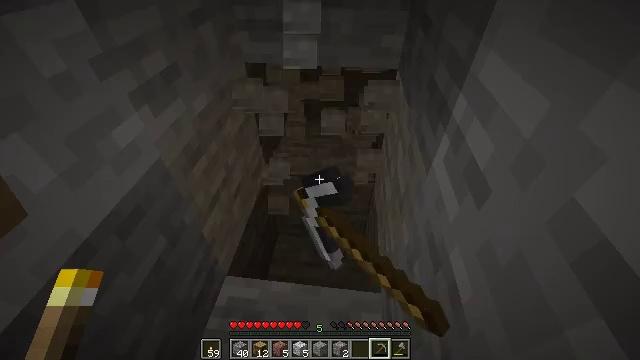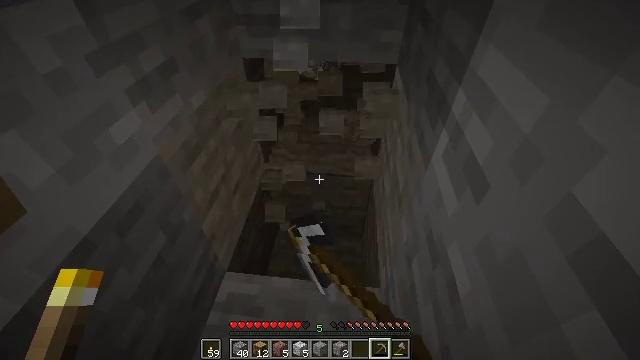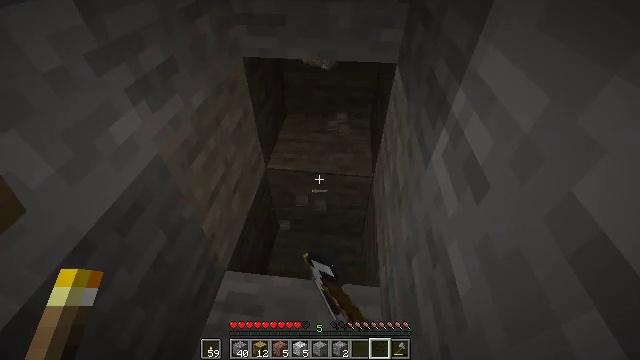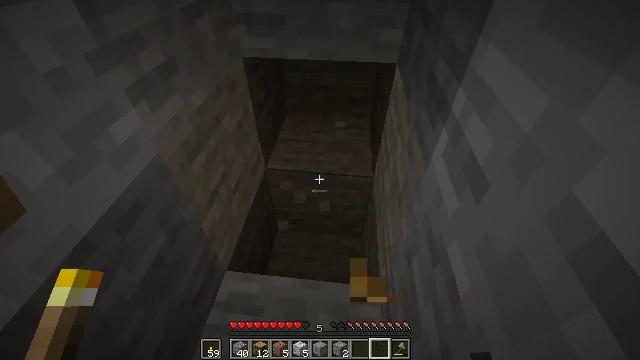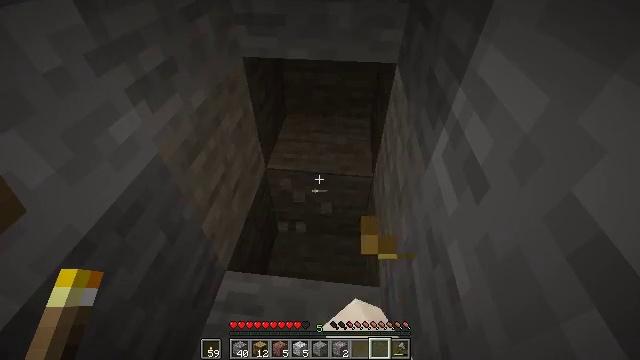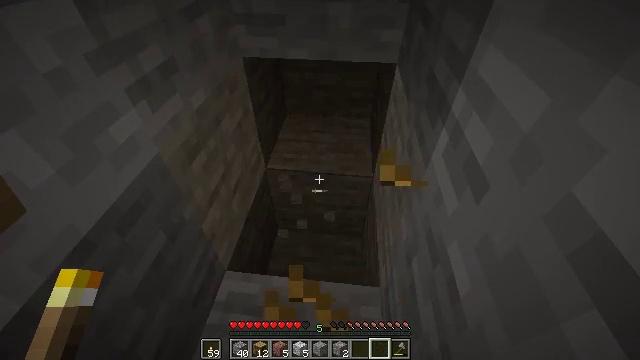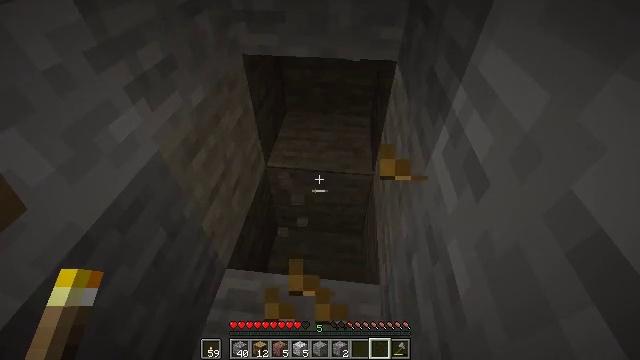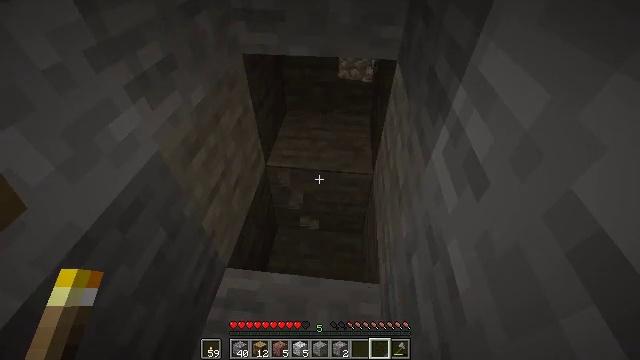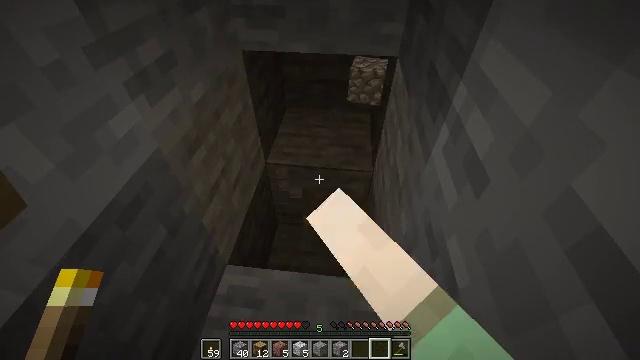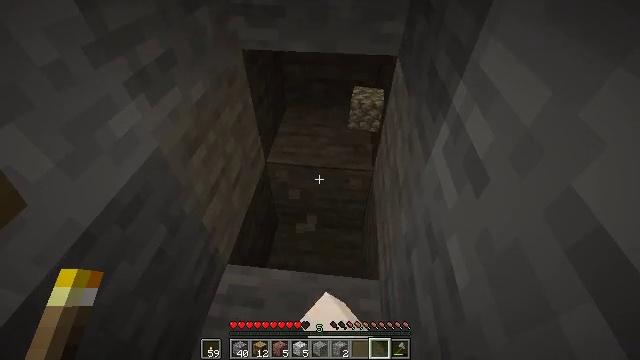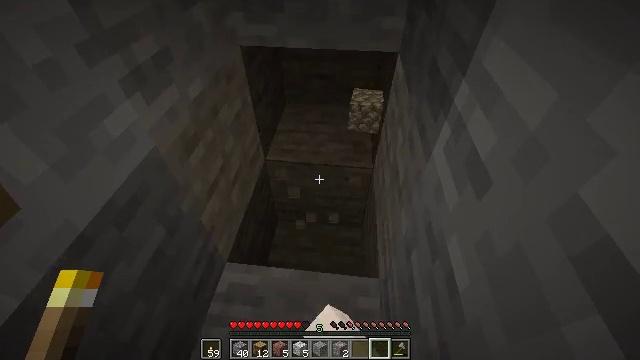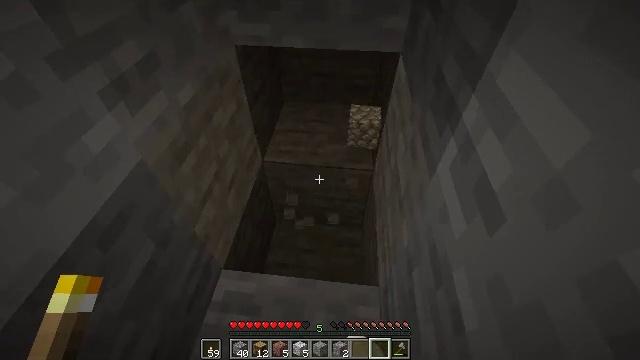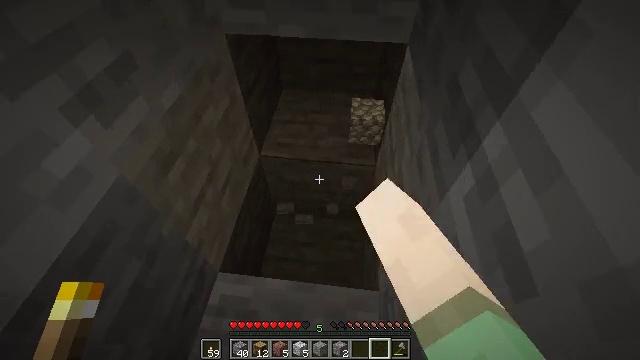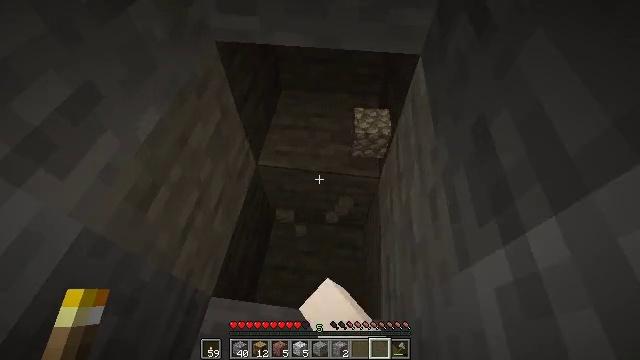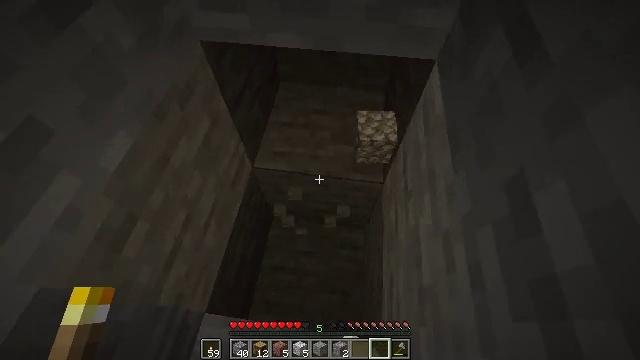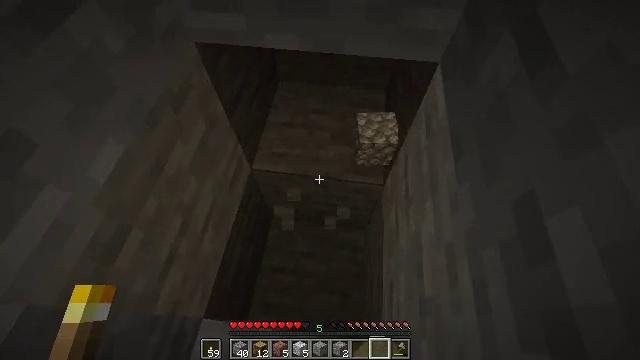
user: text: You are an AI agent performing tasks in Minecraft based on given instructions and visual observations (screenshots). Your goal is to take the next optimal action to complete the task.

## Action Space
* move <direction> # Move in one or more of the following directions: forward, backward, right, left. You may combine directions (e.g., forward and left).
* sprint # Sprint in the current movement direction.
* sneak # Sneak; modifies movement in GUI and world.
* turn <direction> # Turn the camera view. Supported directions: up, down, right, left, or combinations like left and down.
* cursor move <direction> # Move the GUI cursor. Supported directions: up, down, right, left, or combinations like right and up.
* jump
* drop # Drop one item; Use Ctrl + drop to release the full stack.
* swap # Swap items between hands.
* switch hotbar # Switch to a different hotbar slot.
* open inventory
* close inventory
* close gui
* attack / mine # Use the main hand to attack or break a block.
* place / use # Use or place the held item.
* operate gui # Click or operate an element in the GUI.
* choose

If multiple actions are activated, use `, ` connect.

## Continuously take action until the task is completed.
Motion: motion action
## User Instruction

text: craft item air
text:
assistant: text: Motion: attack / mine
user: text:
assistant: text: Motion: attack / mine
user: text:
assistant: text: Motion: attack / mine
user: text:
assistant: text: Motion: attack / mine
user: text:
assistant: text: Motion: attack / mine
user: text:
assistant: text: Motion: attack / mine
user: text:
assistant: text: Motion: attack / mine
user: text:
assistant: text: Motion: attack / mine
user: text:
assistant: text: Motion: attack / mine
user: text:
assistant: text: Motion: move forward and move right, attack / mine
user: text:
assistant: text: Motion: move forward and move right, turn down, attack / mine
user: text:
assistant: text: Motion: move forward and move right, turn down, attack / mine
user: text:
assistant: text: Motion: move forward and move right, turn down, attack / mine
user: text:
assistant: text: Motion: move forward and move right, turn down, attack / mine
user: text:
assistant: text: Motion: move forward and move right, attack / mine
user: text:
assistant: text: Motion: move forward and move right, attack / mine
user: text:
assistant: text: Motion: move forward and move right, attack / mine
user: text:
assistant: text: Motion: move right, attack / mine
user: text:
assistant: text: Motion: attack / mine
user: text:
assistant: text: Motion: turn left and up, attack / mine
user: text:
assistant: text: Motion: turn left and up
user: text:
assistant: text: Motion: turn left and up
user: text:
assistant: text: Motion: turn left and up
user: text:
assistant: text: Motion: turn left and up
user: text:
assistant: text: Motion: no_op
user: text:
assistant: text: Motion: no_op
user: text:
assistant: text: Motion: no_op
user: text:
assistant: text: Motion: no_op
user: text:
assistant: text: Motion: move forward
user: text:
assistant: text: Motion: move forward, turn left and up